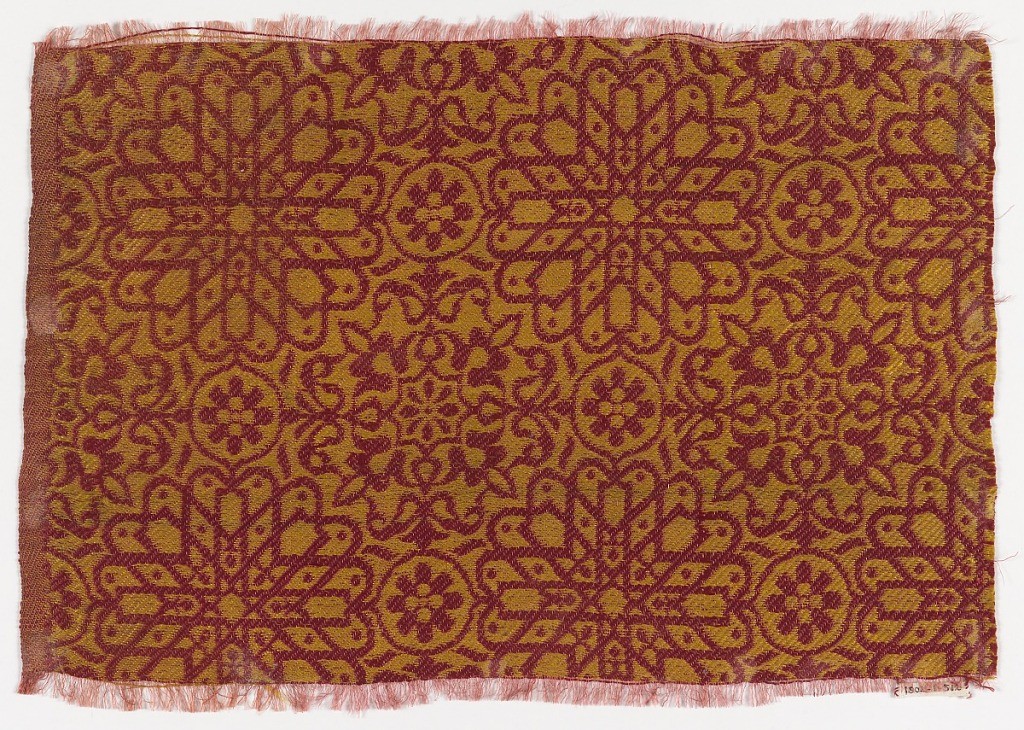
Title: Fragment
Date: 13th century
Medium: silk, Technique: twill with complementary wefts and inner warps (samite)
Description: Geometric stars and foliate forms in red and yellow. Twill selvedge at one side.